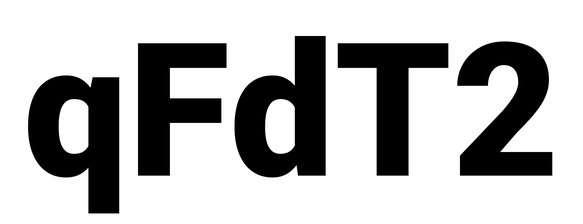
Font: Roboto_Black